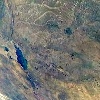
Label: land